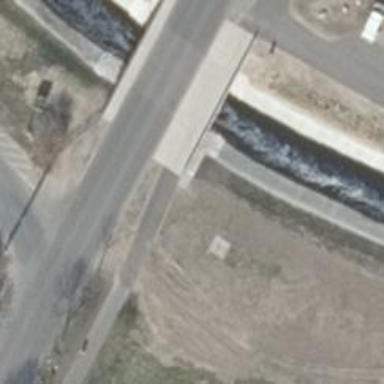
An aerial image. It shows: Footway with asphalt surface on bridge.